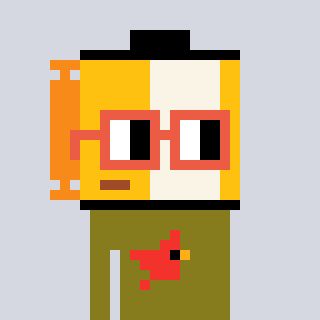
a pixel art character with square orange glasses, a film roll-shaped head and a gunk-colored body on a cool background